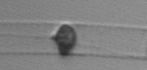
Label: Dactyliosolen_blavyanus